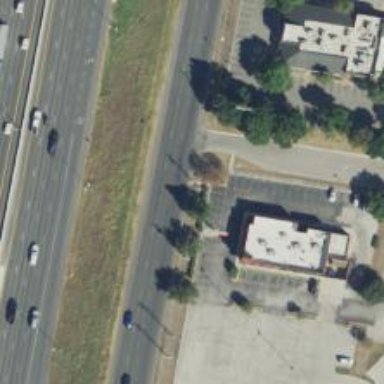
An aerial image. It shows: Secondary road with frontage road alongside.